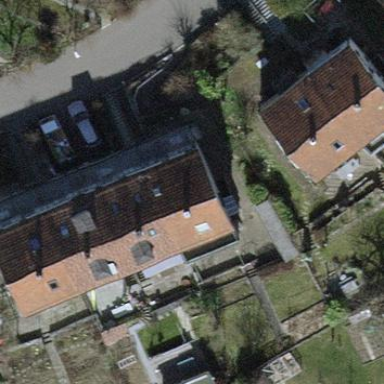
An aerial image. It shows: Building with tile roof.